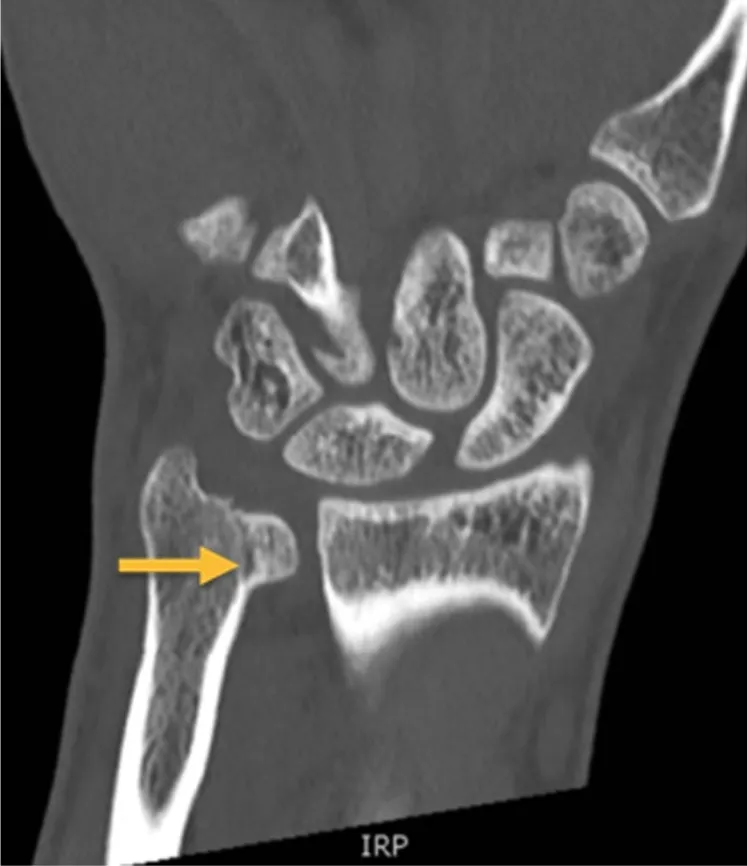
CT scan of the patient`s left wrist (coronal view) showing an undisplaced Fracture of the ulna styloid (arrow).
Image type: radiology (ct)